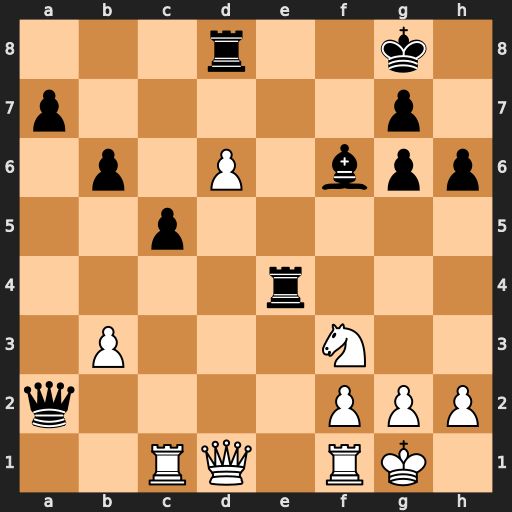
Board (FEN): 3r2k1/p5p1/1p1P1bpp/2p5/4r3/1P3N2/q4PPP/2RQ1RK1
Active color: w
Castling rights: -
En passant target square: -
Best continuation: Qd5+ Kh7 Qxe4